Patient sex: M
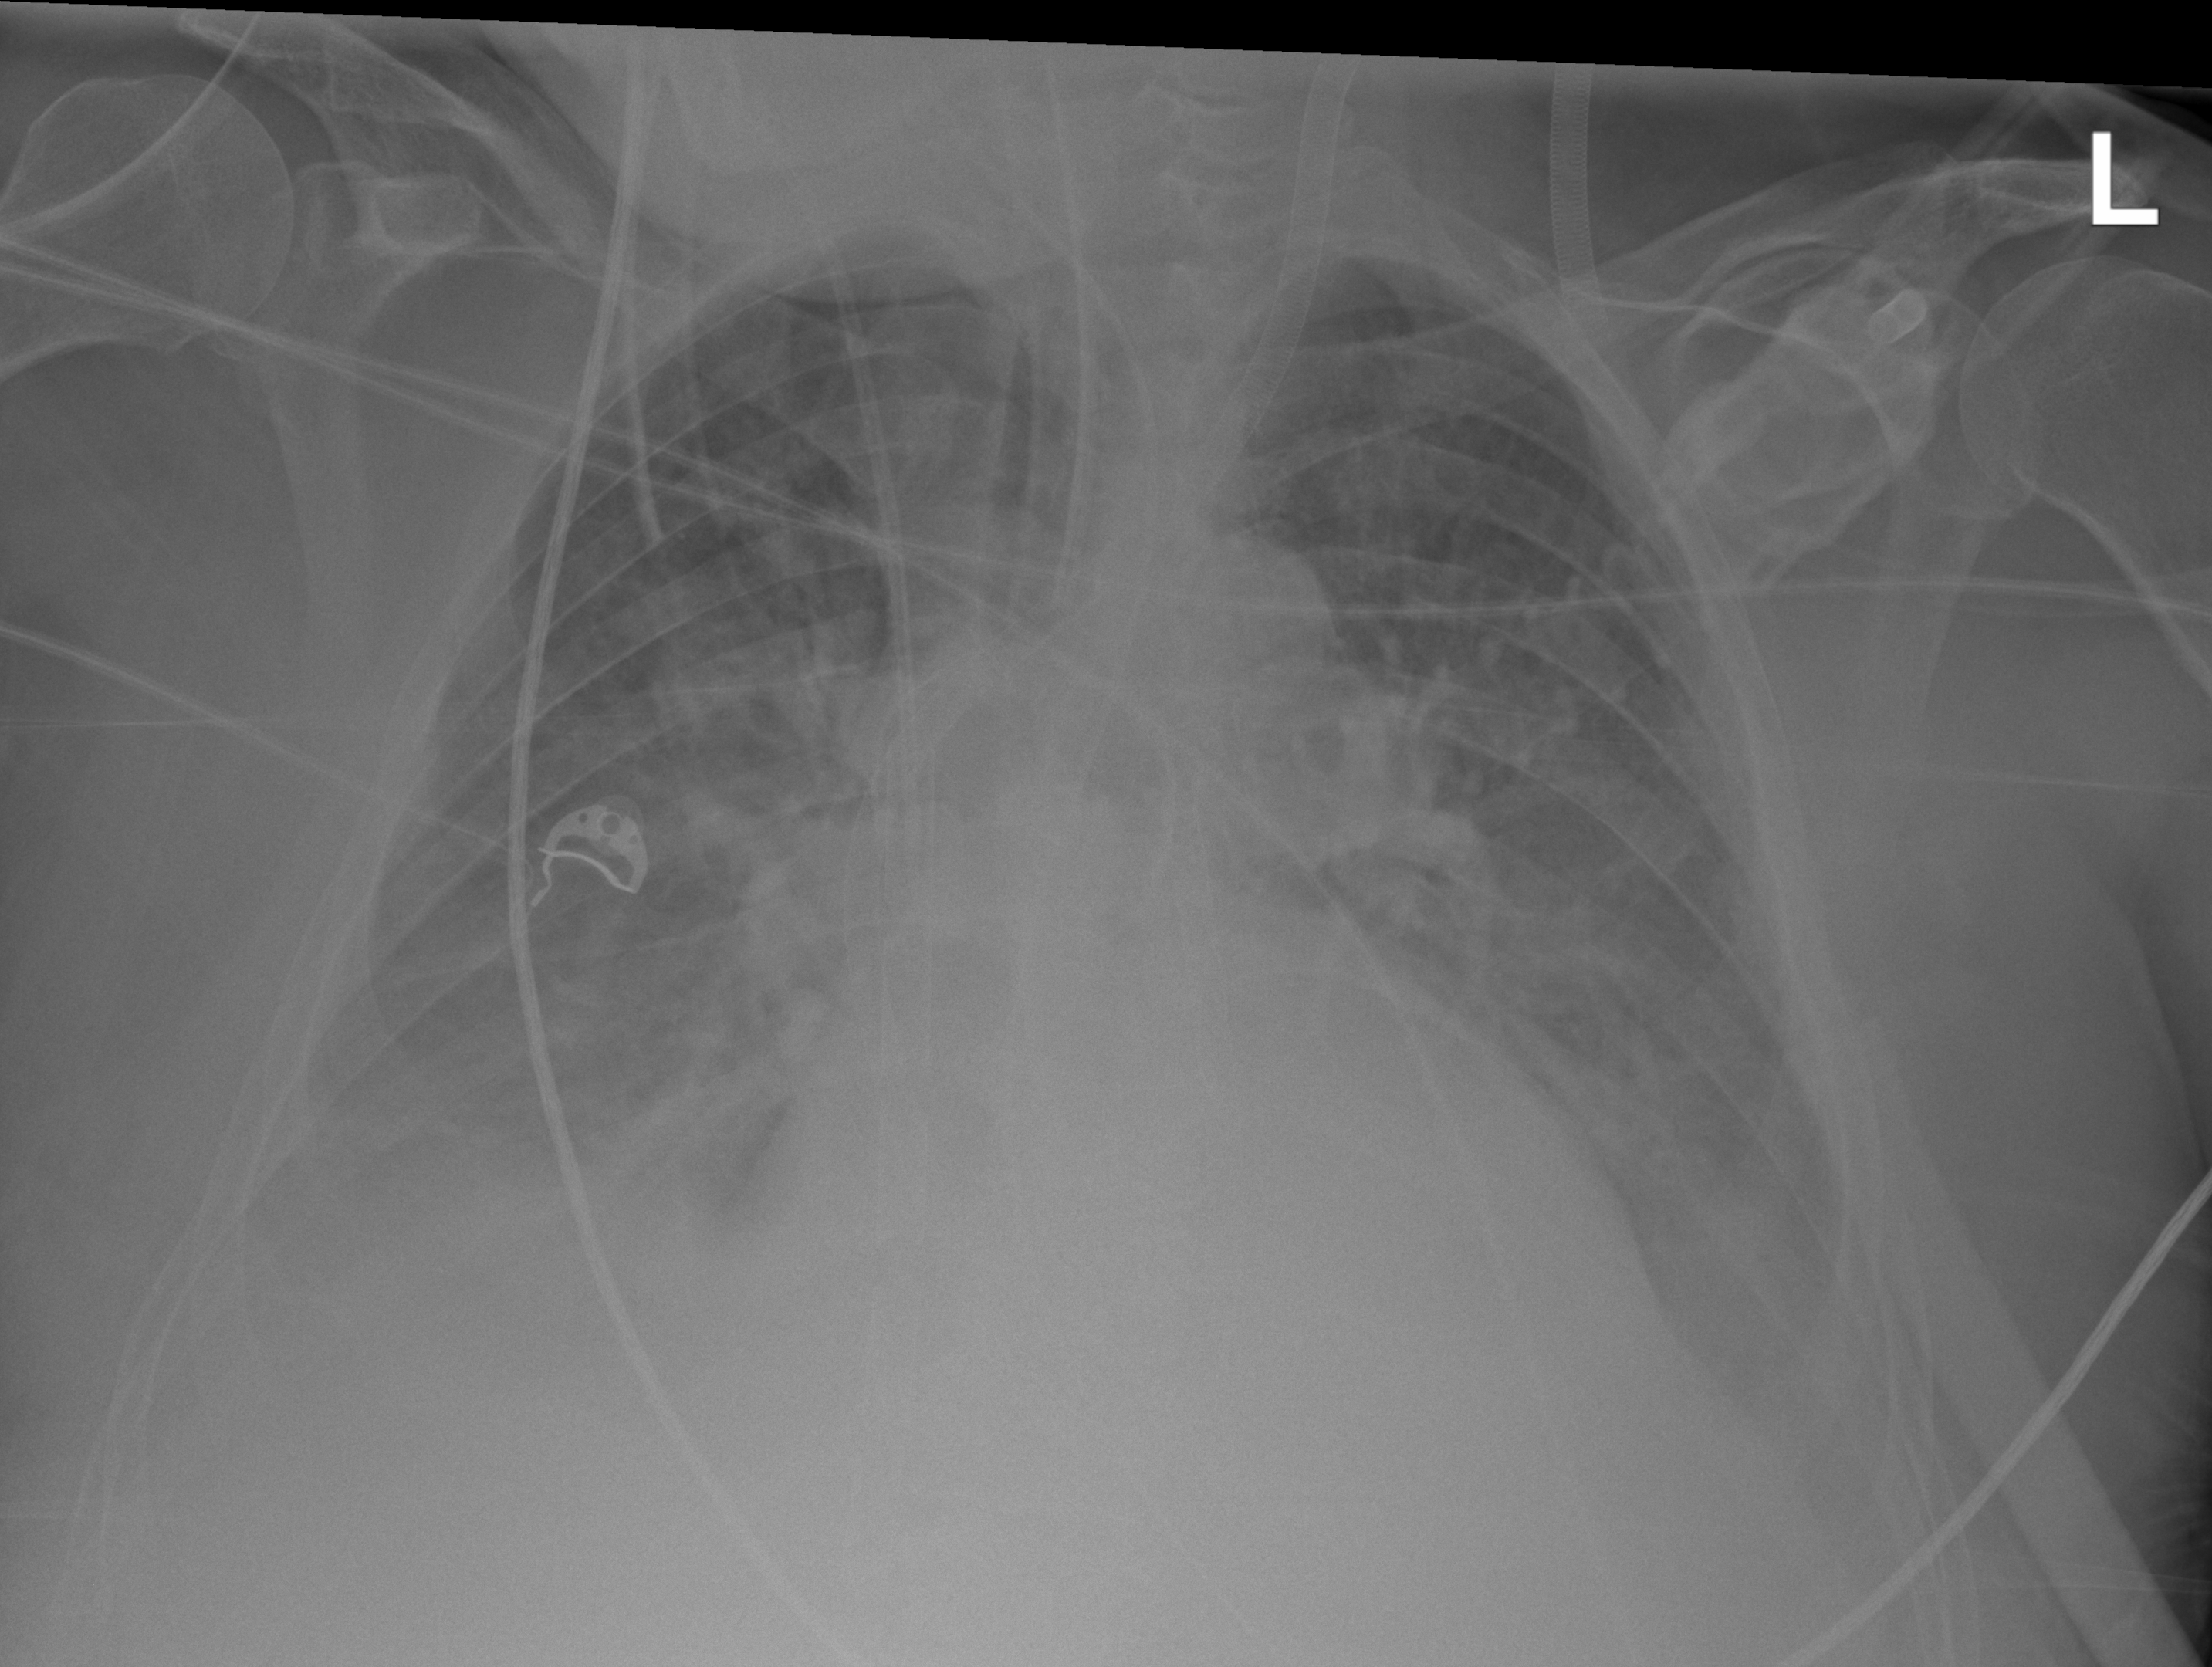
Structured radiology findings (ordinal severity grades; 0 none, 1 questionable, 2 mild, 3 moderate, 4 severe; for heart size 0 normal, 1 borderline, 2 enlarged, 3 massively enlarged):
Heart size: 2
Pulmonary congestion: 2
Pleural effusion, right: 2
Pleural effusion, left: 2
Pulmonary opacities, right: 2
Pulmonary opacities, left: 2
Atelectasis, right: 2
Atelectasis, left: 2